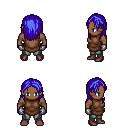
a pixel art fantasy rpg character, male body template, human, dark skin, brown tunic, teal pants, blue long hairstyle, metal gloves, maroon shoes, four views (front, back, left, right), 2x2 character sprite sheet, small pixel art, hard edges, no anti-aliasing